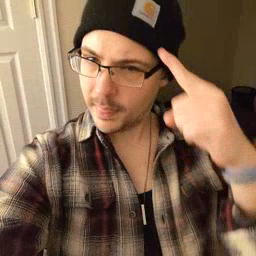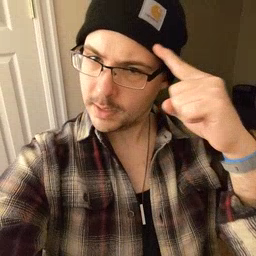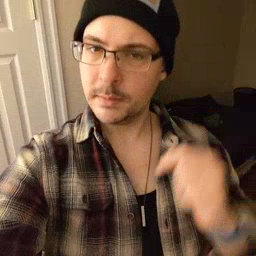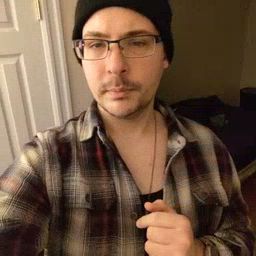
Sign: think